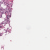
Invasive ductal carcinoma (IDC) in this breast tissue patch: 0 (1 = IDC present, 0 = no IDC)